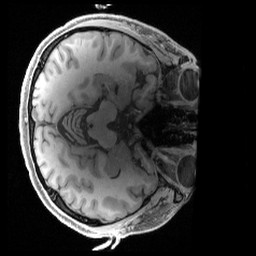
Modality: T1w
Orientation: axial
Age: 29
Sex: male
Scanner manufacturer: siemens
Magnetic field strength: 3 T
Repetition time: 2.4 s
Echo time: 0.00241 s